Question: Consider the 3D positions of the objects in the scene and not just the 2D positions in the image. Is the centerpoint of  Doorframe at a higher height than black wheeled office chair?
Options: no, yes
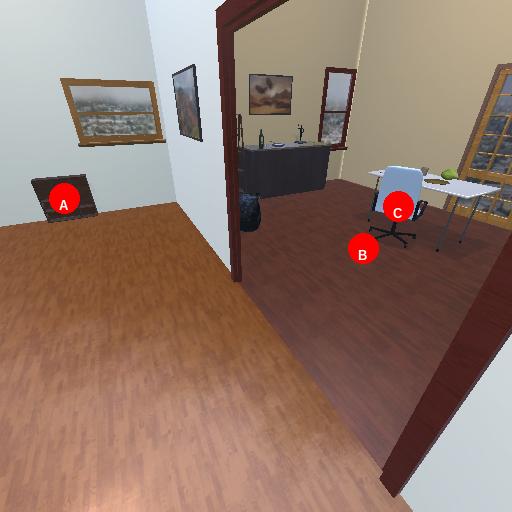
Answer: no